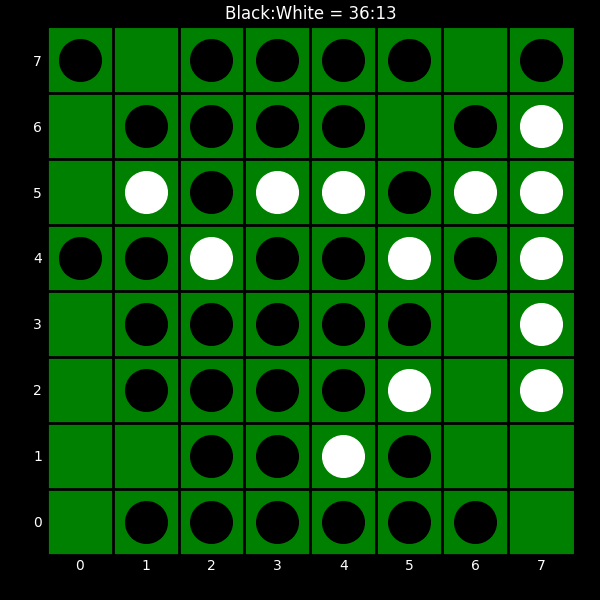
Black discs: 36
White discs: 13